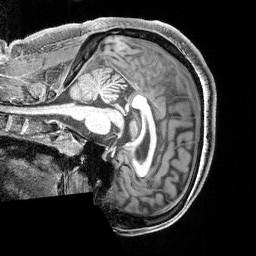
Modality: T1w
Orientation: sagittal
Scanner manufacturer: siemens
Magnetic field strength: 3 T
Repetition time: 2.4 s
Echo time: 0.00215 s